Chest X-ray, PA view. Patient: 58 years old, sex M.
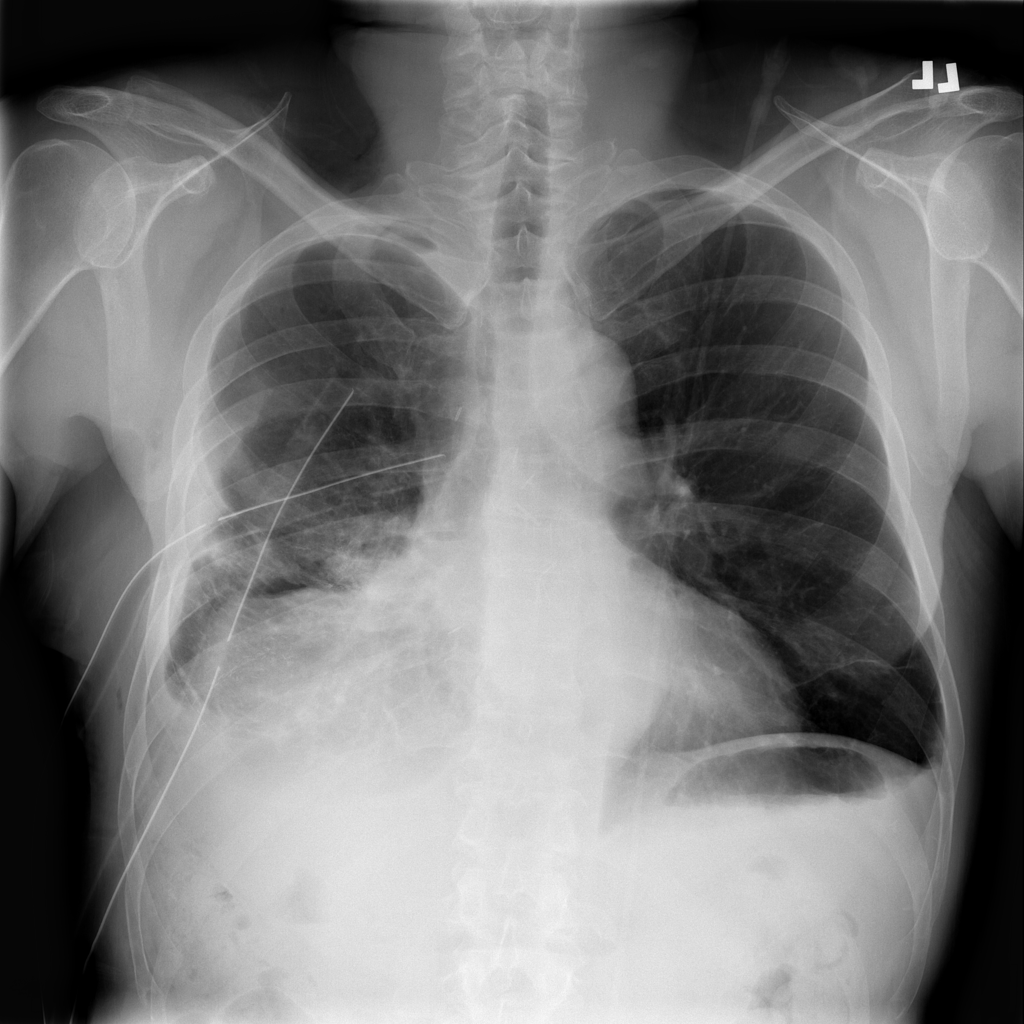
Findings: No Finding